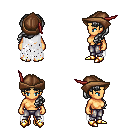
a pixel art fantasy rpg character, female body template, human, tanned skin, white tattered cape, metal pants, gray princess hairstyle, leather cap, gold boots, four views (front, back, left, right), 2x2 character sprite sheet, small pixel art, hard edges, no anti-aliasing